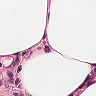
Metastatic tissue present: no